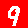
Digit: 9